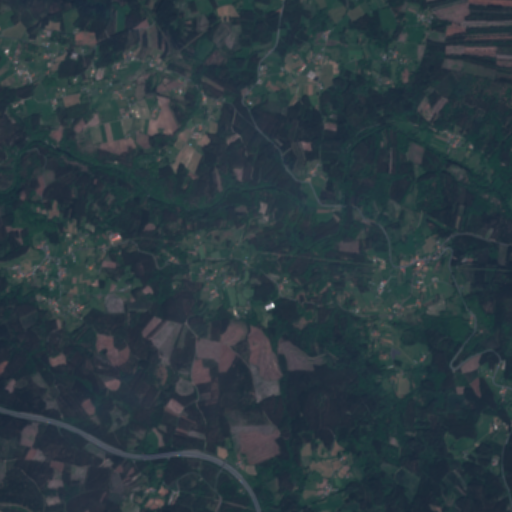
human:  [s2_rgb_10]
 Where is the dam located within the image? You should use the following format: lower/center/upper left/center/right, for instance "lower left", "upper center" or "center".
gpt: The dam is located in the upper left of the image.
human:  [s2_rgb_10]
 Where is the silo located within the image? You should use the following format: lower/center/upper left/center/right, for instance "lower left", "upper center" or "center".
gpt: The silo is located in the lower center of the image.
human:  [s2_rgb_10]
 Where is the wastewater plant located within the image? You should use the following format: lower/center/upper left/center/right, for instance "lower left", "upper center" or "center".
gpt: The wastewater plant is located in the center right of the image.
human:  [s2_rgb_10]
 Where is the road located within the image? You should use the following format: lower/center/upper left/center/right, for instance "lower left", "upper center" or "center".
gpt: There is no road in the image.